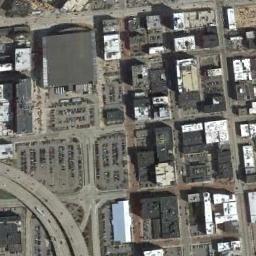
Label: commercial_area